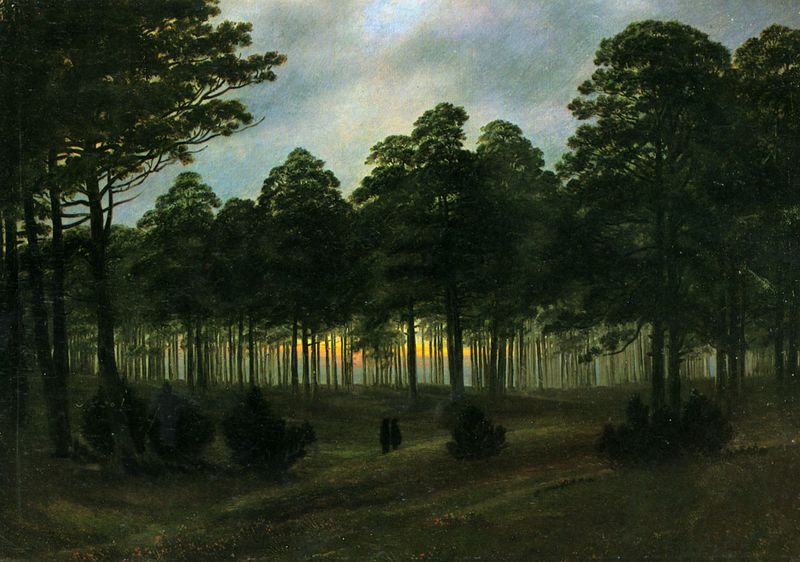
Titel: Der Abend
Künstler: Caspar David Friedrich
Standort: Hannover
Institution: Niedersächsisches Landesmuseum
Schlagwörter: baum, blau, blätter, dunkel, gemälde, himmel, laub, mann, schatten, weiß, wolken, baumstämme, bäume, gelb, grün, landschaft, menschen, äste, abend, blumen, braun, licht, männer, nacht, orange, schwarz, gras, rot, weg, wiese, wolke, wand, mensch, bild, öl, ast, baumstamm, dämmerung, einsamkeit, erde, horizont, hügel, morgen, natur, norden, sonnenaufgang, stamm, strauch, weite, busch, büsche, gebüsch, sonne, sträucher, boden, figur, paar, personen, wald, ruhe, düster, zwei, berge, farben, allee, dunkelgrün, dunst, nebel, sonnenuntergang, linien, stille, romantik, querformat, stämme, untergang, zwei personen, finster, stimmung, abendrot, baumkronen, abendstimmung, foto, senke, schimmer, mond, spaziergang, linie, draußen, lichtung, reihe, laubbaum, frieden, viel, scherenschnitt, liebespaar, buchen, kiefer, romantisch, laubwald, wanderer, dickicht, morgenrot, zeichnerisch, laubbäume, hain, kiefern, dicht, natir, baumwipfel, waldweg, abenddämmerung, unheimlich, morgenröte, abendlicht, staffagefiguren, geist, kronen, goldener schnitt, figut, wlad, wies, himmelsblau, erwachen, melankolie, gruün, naturspektakel, an zwei apparaten spielen oder, ich aber nicht, schon wieder meine freundin da, wie?, wacholder, wachholder, baumstämem, freiem, finsterer wald, untergagn